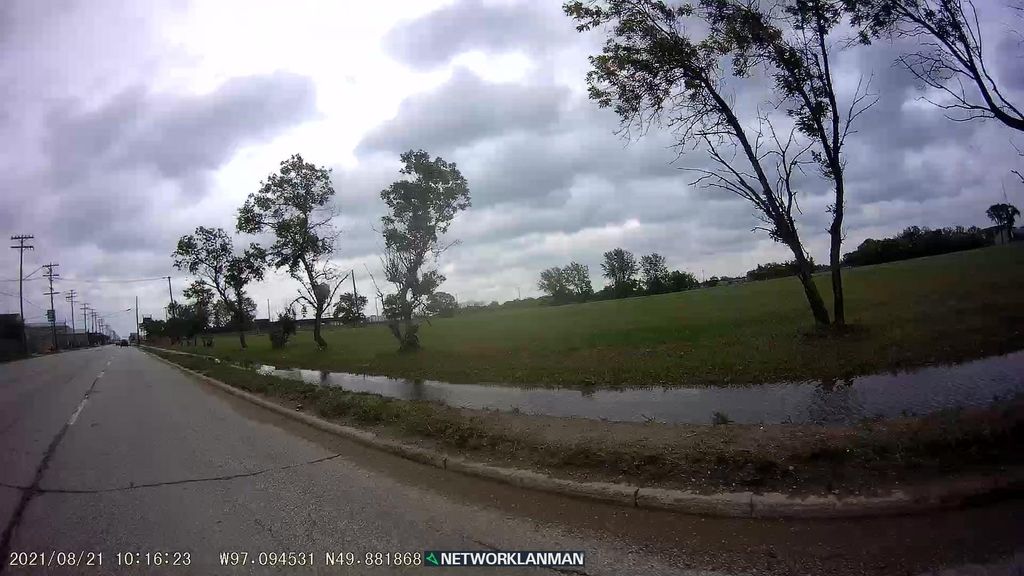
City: winnipeg